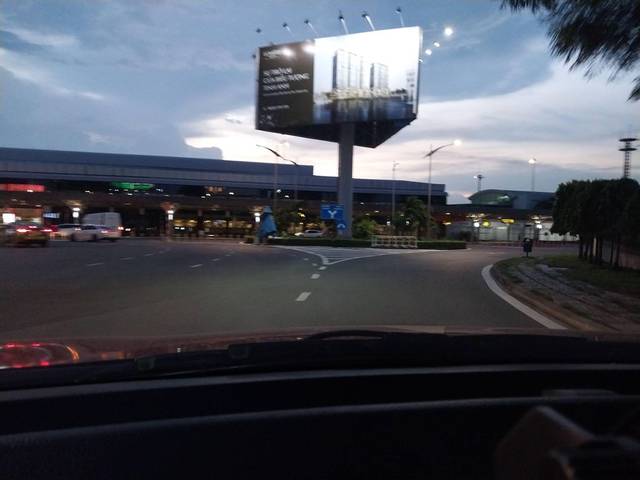
Region: Vietnam
Coordinates: 10.814, 106.663